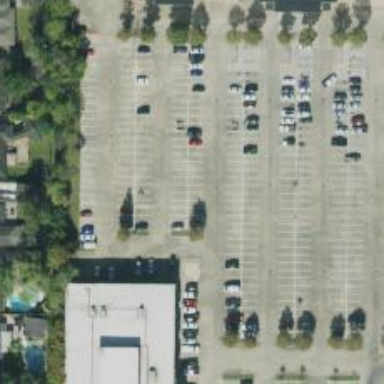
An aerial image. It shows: Parking space is available.